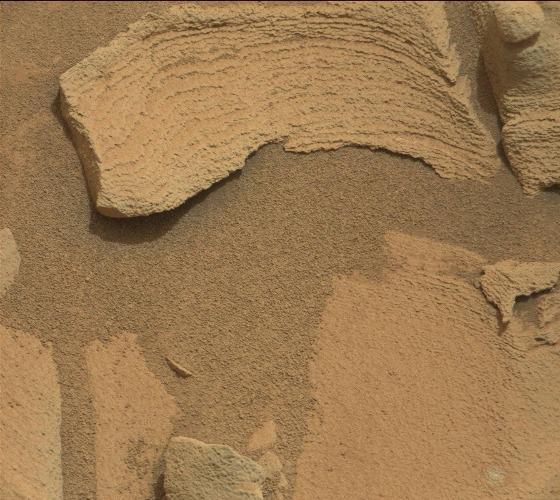
Terrain classes present: Bedrock, Gravel / Sand / Soil, Rock, Shadow